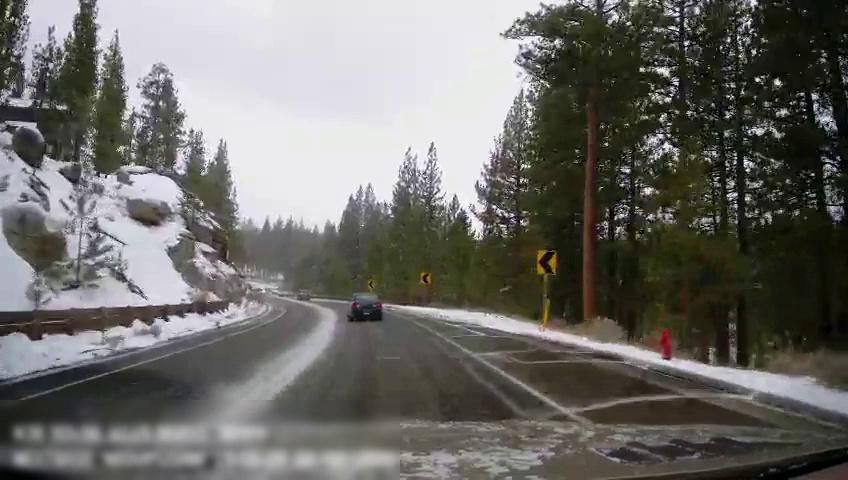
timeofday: Day
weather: Snowy
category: Drivable Space
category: Vehicles | Car
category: Vehicles | Car
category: Lanes | Opposite Lane
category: Lanes | Current Lane
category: Traffic | Signs
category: Traffic | Signs
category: Traffic | Signs